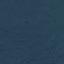
Land use / land cover: Forest